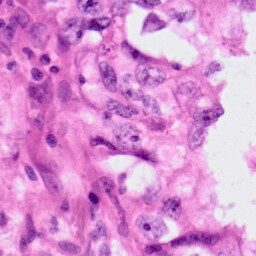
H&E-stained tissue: Lung